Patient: sex F, age 58
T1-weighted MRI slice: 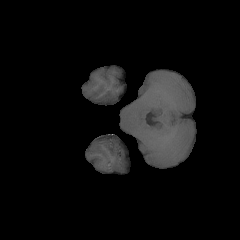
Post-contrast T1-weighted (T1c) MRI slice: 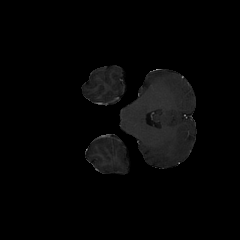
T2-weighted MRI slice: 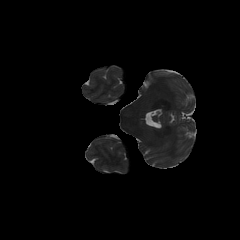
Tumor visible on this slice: no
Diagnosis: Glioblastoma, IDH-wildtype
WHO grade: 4